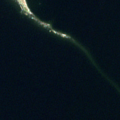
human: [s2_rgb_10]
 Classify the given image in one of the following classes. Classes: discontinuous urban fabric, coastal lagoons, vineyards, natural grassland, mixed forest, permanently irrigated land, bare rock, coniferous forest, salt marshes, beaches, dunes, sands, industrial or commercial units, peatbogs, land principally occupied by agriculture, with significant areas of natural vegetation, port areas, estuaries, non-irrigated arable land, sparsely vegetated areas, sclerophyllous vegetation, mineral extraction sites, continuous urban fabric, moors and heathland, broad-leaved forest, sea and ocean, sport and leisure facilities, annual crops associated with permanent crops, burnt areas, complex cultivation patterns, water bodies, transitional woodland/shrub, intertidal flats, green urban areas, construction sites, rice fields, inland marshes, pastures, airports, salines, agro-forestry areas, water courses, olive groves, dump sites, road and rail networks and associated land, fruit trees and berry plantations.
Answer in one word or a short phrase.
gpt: sea and ocean